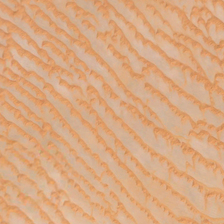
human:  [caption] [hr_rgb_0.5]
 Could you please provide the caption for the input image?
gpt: there is a texture of wave on the desert .

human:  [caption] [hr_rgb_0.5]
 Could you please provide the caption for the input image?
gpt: we can see a spectacular desert with yellow and light grey stipes stretch on it .

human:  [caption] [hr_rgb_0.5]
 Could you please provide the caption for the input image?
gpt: the red desert has diagonal stripe .

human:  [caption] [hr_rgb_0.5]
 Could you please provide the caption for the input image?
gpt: there are many strip shaped dunes in this desert .

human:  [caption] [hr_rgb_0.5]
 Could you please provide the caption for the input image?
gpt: many ripples are in a piece of yellow desert .